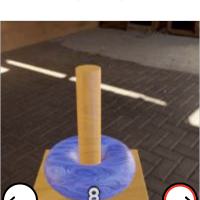
Task: sum
Answer: 8